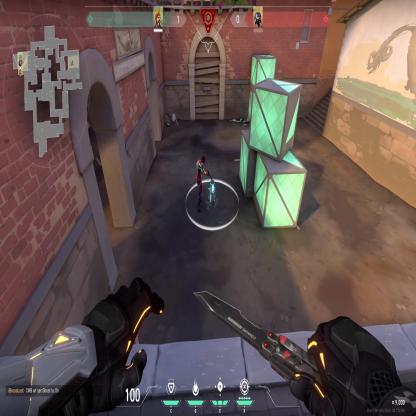
Label: planted spike ; enemy